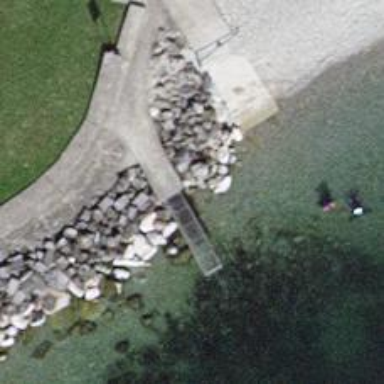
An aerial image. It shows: Man-made pier.